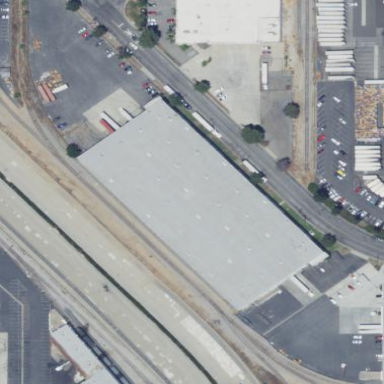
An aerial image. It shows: Warehouse.